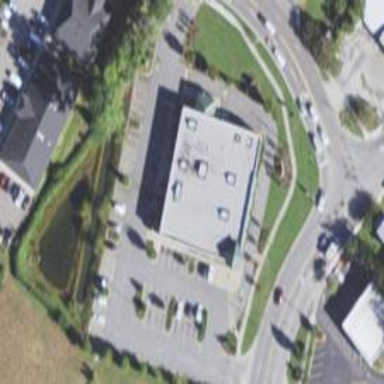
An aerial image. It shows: Pharmacy providing healthcare services.